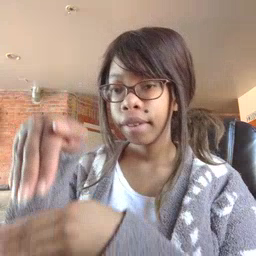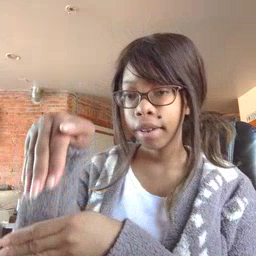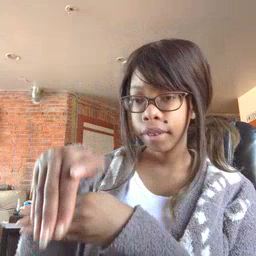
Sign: night